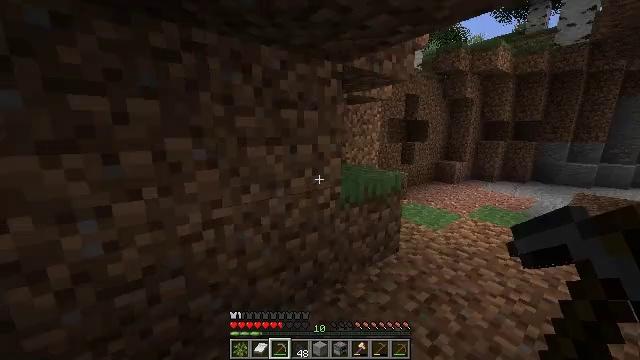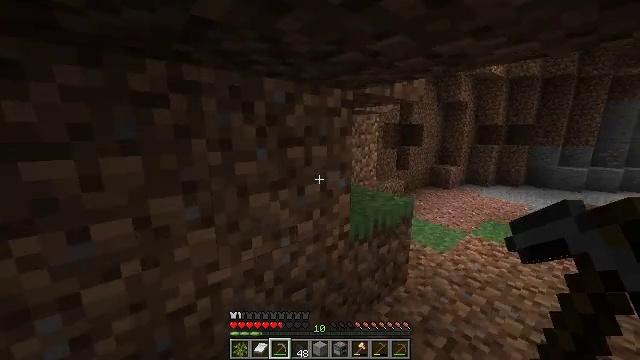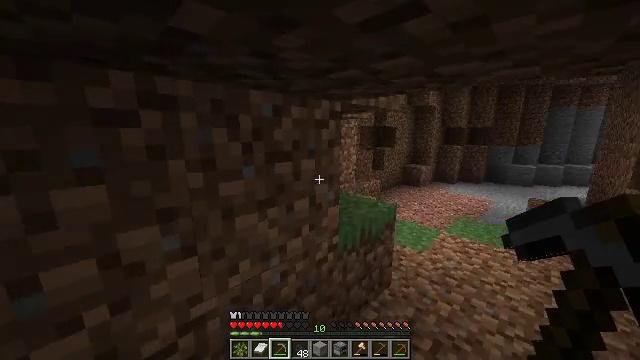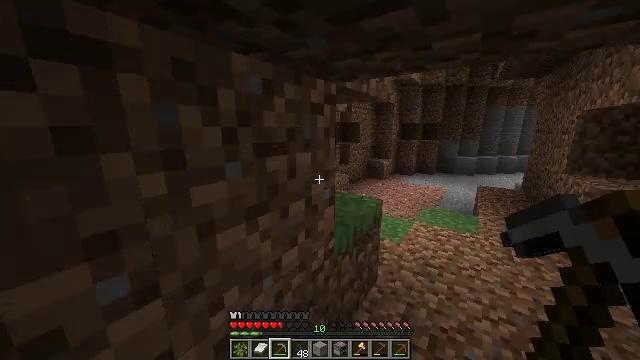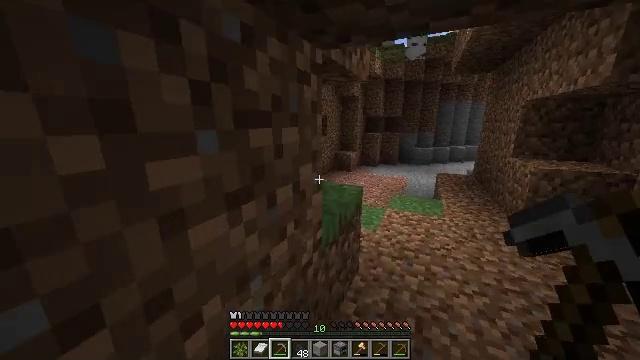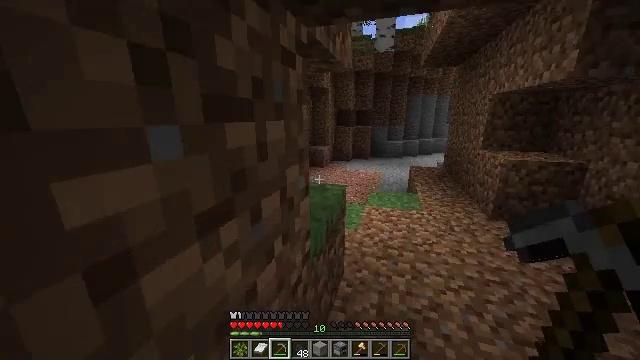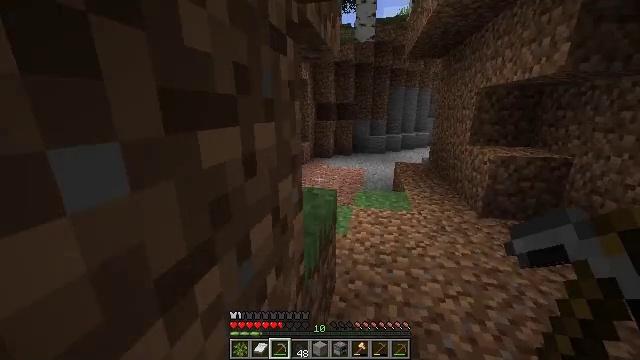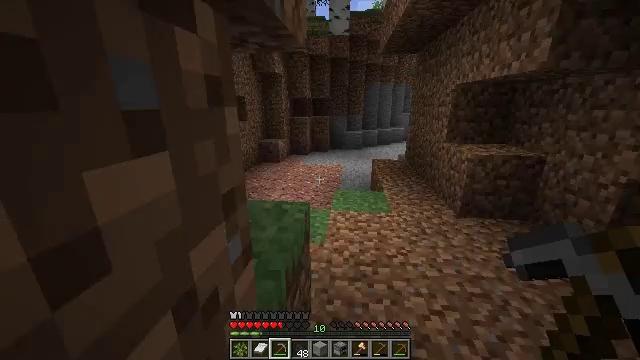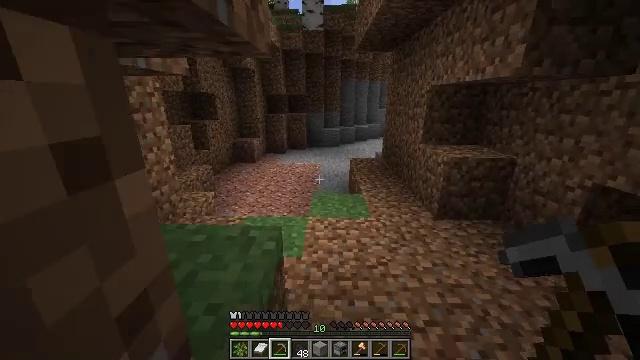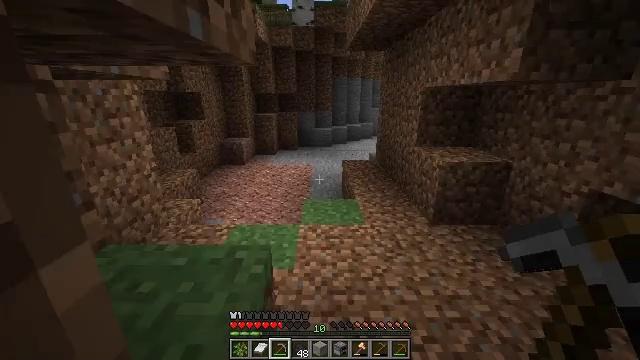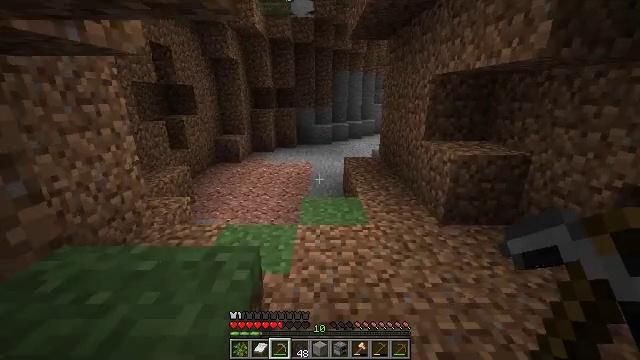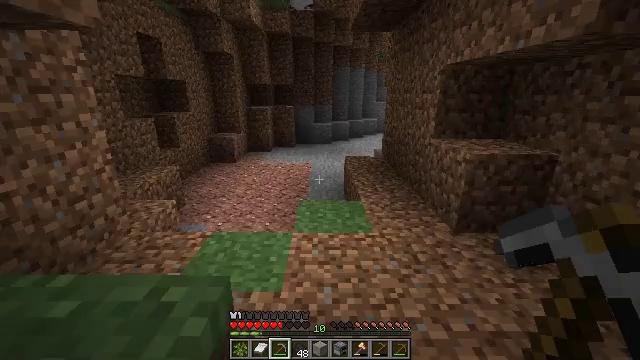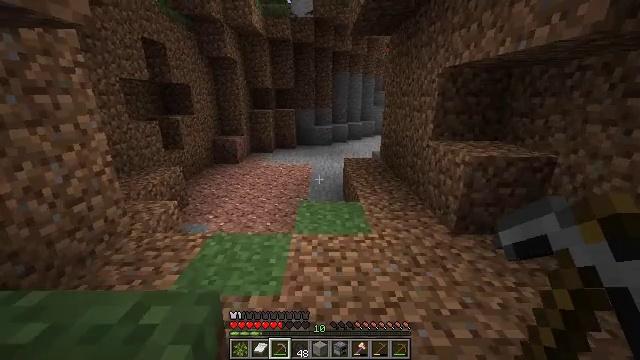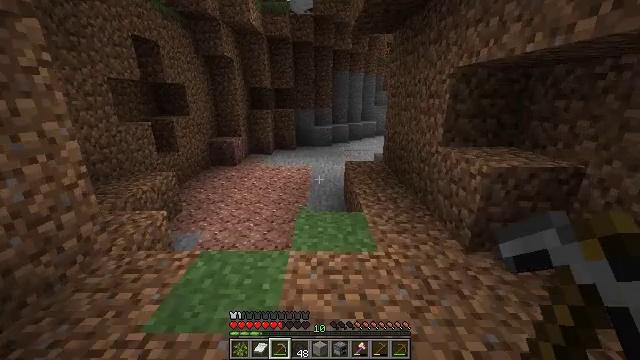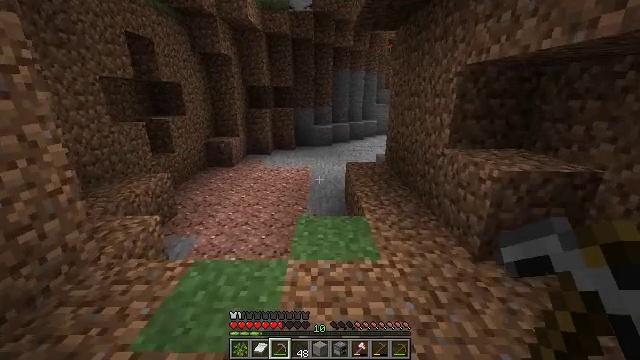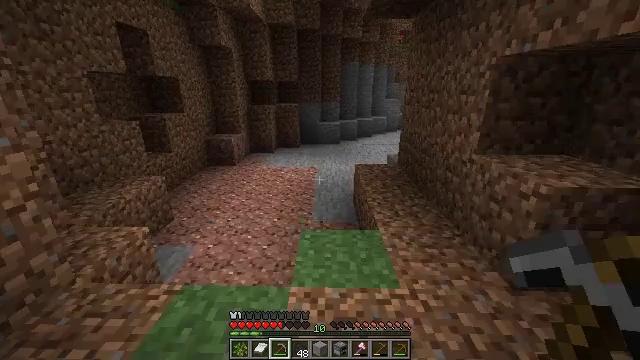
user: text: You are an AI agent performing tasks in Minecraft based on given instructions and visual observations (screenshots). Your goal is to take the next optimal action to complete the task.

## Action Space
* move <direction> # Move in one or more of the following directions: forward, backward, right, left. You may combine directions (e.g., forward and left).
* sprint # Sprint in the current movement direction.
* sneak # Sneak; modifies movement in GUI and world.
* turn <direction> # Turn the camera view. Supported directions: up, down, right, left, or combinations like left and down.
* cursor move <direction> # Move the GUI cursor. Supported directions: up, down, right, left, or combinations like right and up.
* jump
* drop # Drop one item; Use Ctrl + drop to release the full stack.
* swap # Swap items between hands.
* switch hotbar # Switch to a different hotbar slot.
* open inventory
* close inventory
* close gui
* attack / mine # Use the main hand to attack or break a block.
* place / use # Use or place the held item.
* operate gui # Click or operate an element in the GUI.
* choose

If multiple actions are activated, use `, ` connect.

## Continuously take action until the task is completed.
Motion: motion action
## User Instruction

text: Left click on the crafting table
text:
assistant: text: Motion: move forward, turn right, jump
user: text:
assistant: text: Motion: move forward, turn right, jump
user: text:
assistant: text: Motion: move forward, turn right and down, jump
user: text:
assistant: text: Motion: move forward, turn right and down, jump
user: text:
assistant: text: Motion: move forward, turn right, jump
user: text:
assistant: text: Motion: move forward, sprint, turn right, jump
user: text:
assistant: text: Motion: move forward, sprint, turn right and down, jump
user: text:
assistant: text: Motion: move forward, sprint, turn right and down, jump
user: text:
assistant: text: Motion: move forward, sprint, turn right, jump
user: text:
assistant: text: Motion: move forward, jump
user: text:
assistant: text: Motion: move forward, jump
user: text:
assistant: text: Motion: move forward, jump
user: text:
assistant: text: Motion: move forward, jump
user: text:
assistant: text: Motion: move forward, jump
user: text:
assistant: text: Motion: move forward, turn left, jump
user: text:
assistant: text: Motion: move forward, sprint, turn left, jump
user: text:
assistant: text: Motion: move forward, sprint, turn left, jump
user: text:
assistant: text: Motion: move forward, sprint, turn left, jump
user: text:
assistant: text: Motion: move forward, sprint, turn left, jump
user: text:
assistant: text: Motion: move forward, jump
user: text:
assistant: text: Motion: move forward, jump
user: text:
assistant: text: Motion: move forward, jump
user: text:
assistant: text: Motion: move forward, jump
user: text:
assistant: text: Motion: move forward, jump
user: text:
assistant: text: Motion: move forward, sprint, jump
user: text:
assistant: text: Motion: move forward, sprint, jump
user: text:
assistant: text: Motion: move forward, sprint, jump
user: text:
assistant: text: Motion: move forward, sprint, jump
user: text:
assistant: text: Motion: move forward, sprint, jump
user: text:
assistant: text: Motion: move forward, turn right, jump